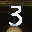
Label: 3